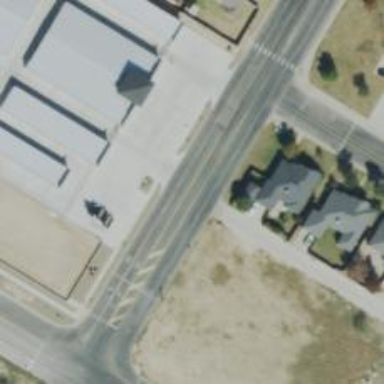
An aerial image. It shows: Alley classified as service road.